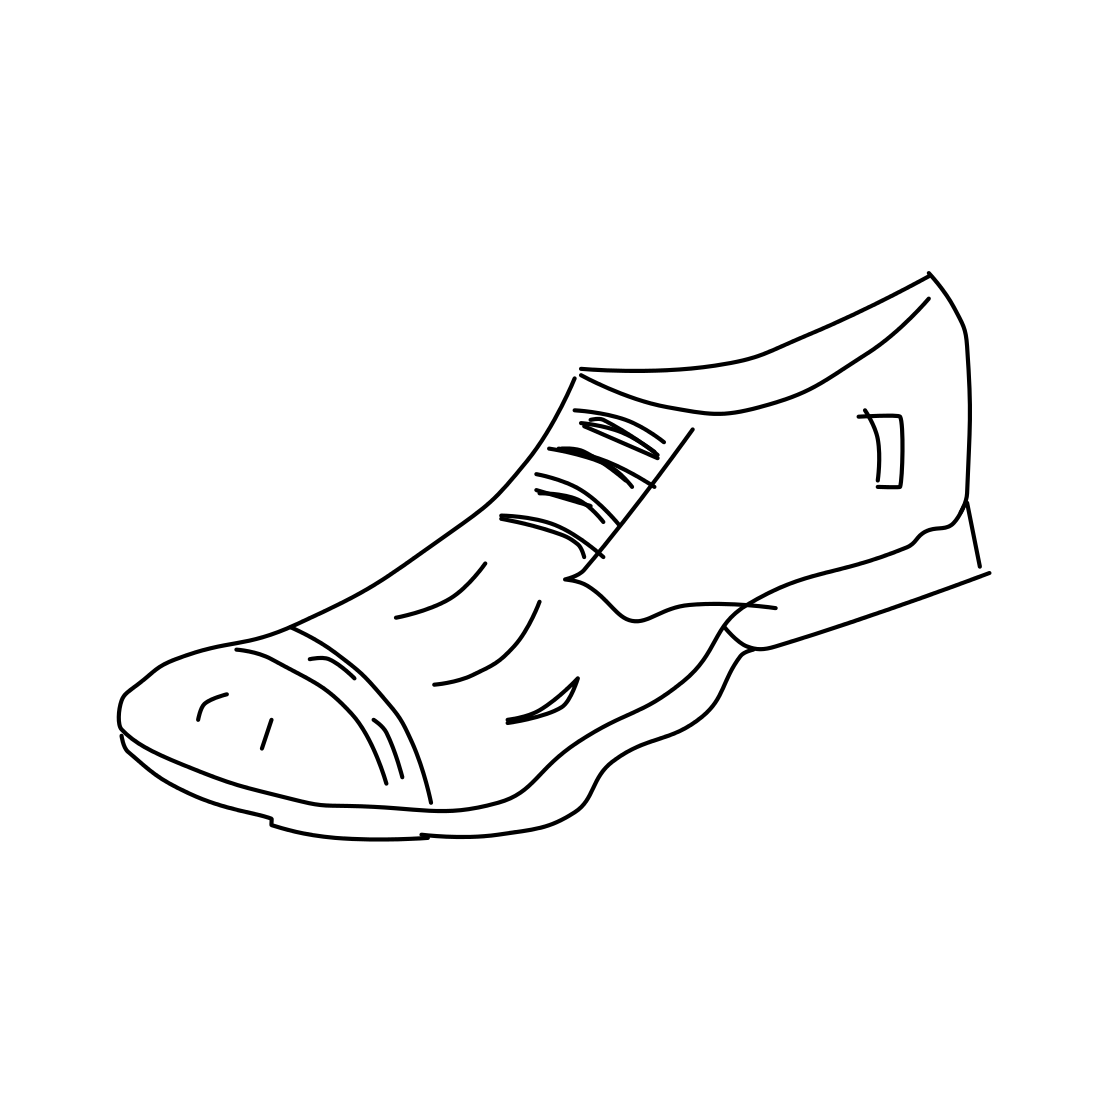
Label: shoe